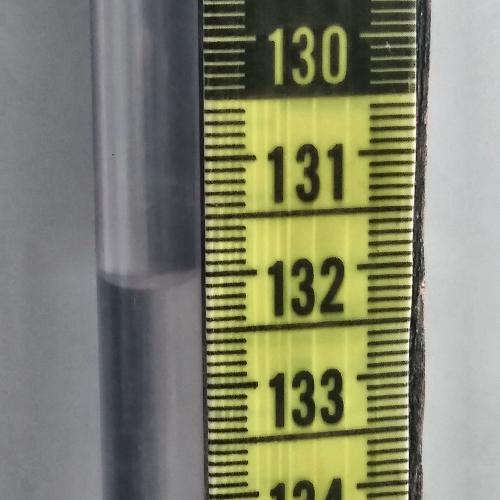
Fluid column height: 132.1 cm